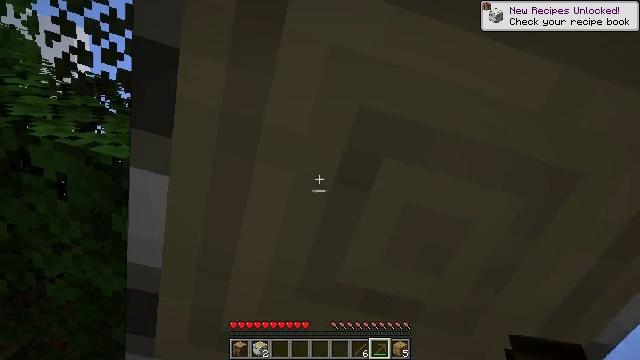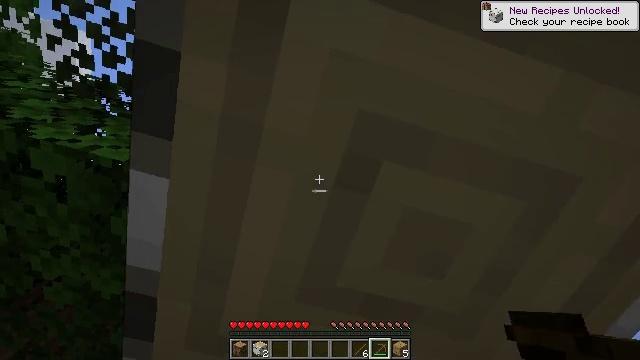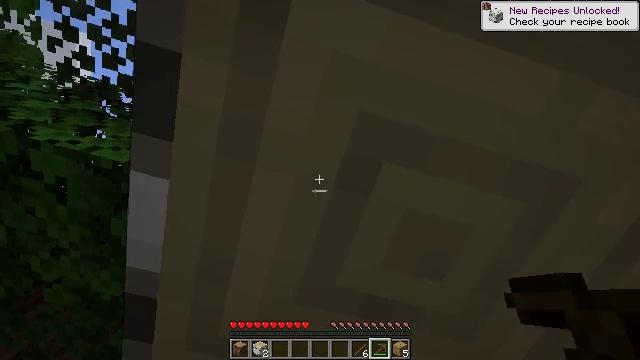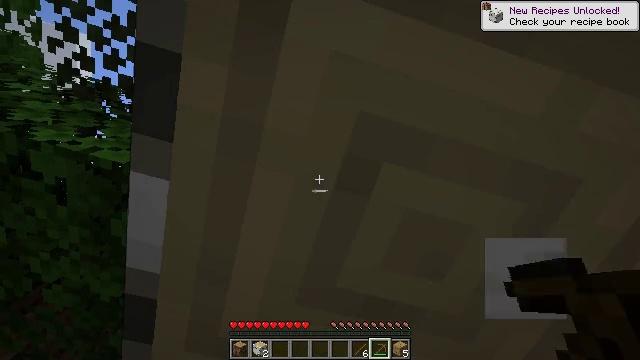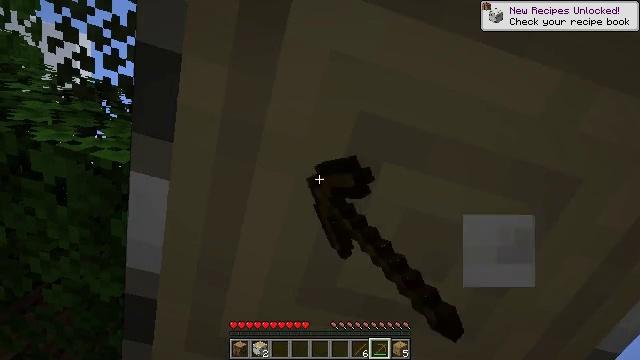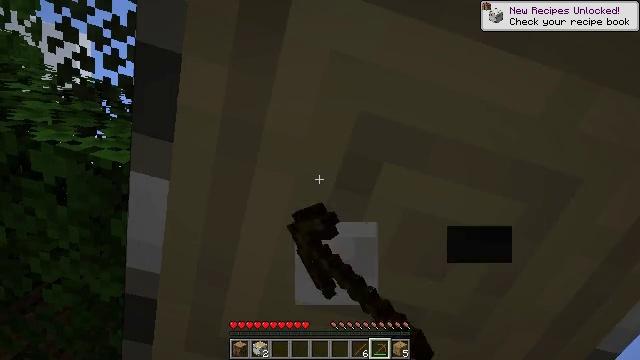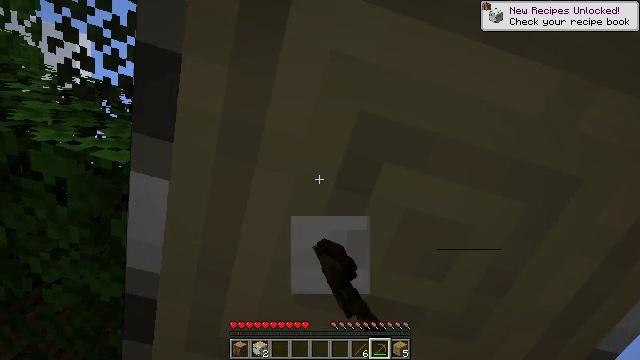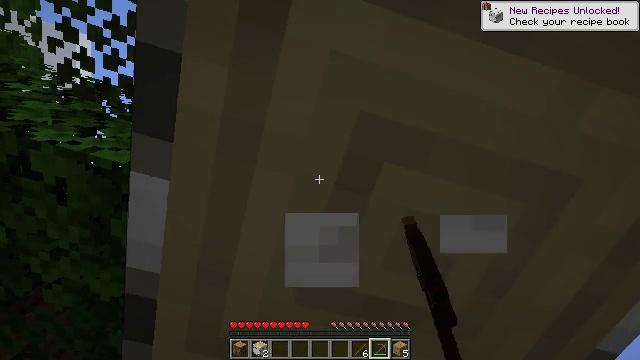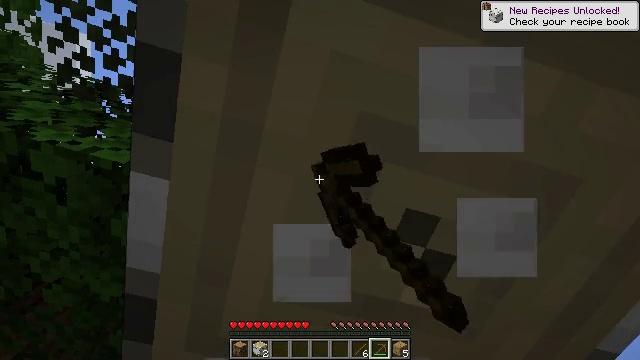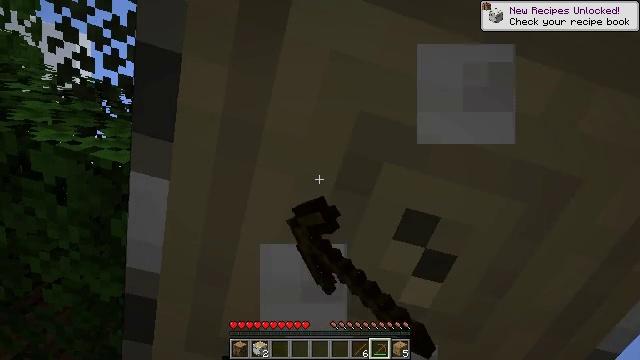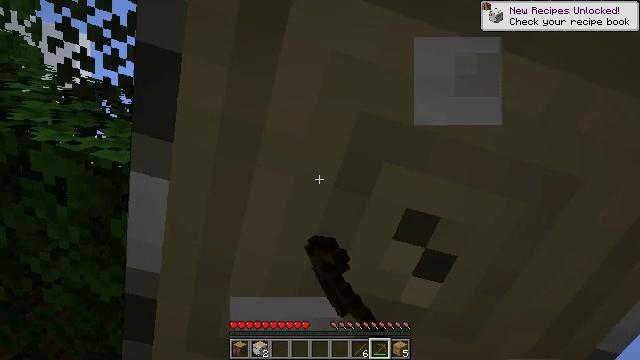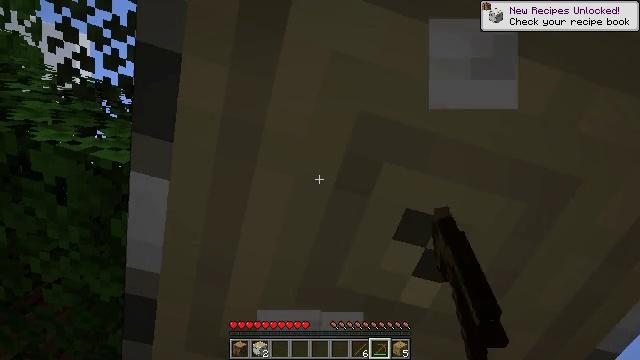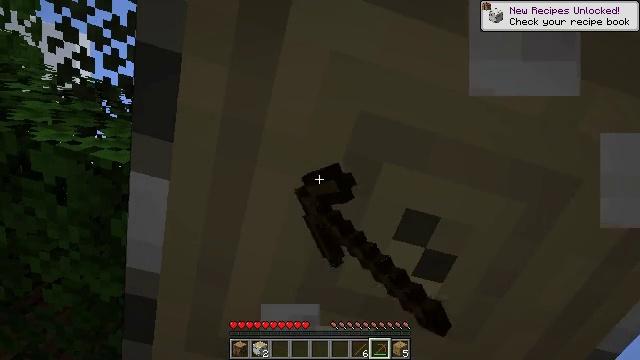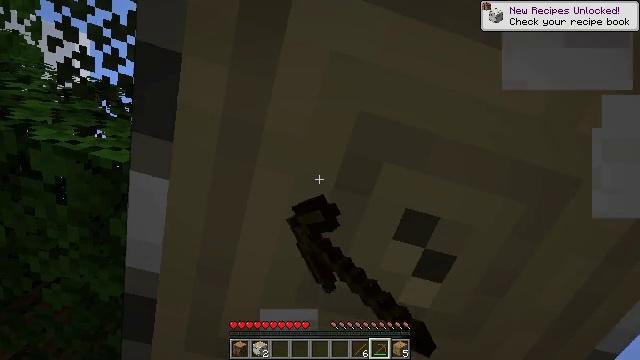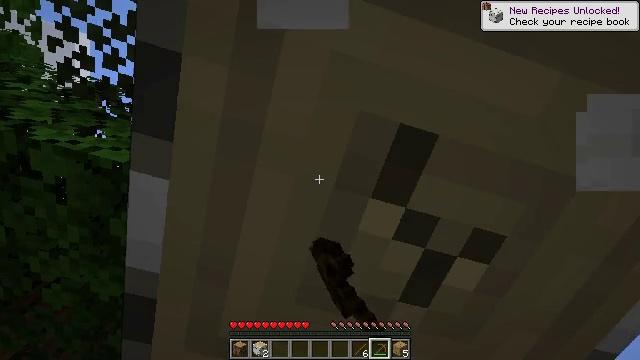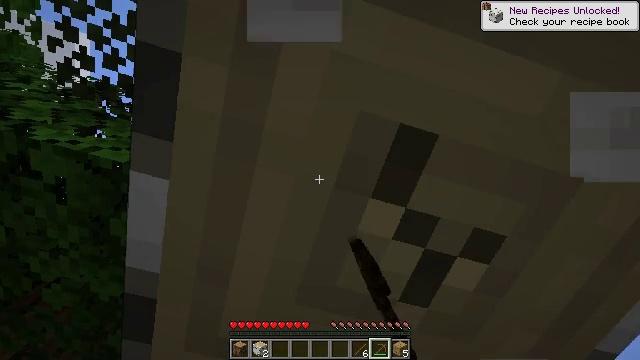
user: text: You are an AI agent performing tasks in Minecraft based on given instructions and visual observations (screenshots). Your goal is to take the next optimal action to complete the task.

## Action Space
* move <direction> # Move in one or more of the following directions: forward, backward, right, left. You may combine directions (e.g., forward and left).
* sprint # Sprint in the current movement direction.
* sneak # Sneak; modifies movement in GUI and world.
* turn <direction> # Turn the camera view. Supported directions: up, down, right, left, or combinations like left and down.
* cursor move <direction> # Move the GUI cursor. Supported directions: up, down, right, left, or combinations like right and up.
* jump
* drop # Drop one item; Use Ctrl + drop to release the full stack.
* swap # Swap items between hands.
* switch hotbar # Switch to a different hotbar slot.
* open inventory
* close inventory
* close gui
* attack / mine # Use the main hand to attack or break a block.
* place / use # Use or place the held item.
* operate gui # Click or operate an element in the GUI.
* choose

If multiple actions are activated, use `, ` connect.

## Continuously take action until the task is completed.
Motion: motion action
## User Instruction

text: Use your axe to get birch logs.
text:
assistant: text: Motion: no_op
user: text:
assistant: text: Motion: no_op
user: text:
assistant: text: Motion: attack / mine
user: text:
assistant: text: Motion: attack / mine
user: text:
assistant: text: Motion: attack / mine
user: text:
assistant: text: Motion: attack / mine
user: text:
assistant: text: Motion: attack / mine
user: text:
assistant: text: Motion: attack / mine
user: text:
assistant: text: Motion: attack / mine
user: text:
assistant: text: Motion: attack / mine
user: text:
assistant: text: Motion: attack / mine
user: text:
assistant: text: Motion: attack / mine
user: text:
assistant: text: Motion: attack / mine
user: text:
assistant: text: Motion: attack / mine
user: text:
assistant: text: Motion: attack / mine
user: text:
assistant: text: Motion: attack / mine
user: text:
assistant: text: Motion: attack / mine
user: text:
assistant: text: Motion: attack / mine
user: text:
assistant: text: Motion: attack / mine
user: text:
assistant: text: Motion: attack / mine
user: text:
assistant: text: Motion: attack / mine
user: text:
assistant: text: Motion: attack / mine
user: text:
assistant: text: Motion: attack / mine
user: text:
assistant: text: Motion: attack / mine
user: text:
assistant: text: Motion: attack / mine
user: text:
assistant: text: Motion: turn up, attack / mine
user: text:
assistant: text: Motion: turn up, attack / mine
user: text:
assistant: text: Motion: turn up, attack / mine
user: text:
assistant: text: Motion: attack / mine
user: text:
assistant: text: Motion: attack / mine